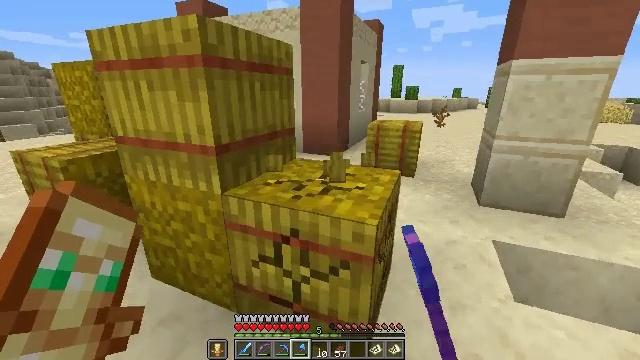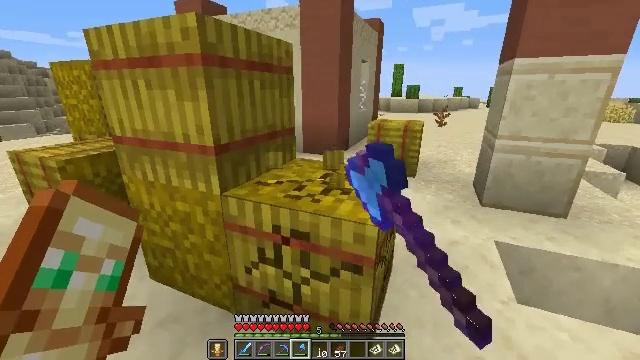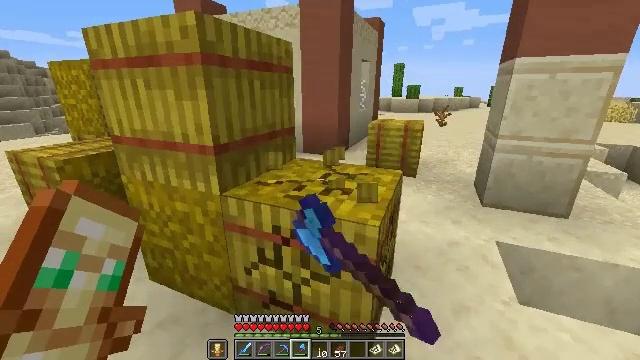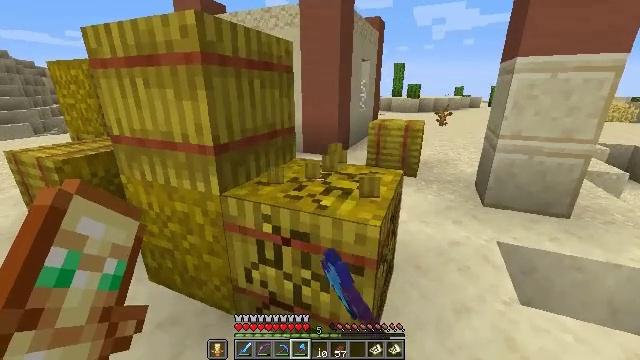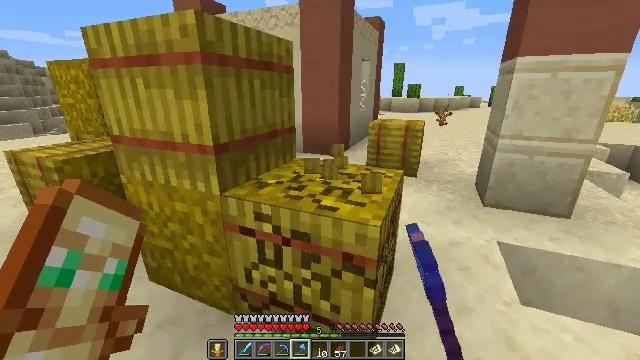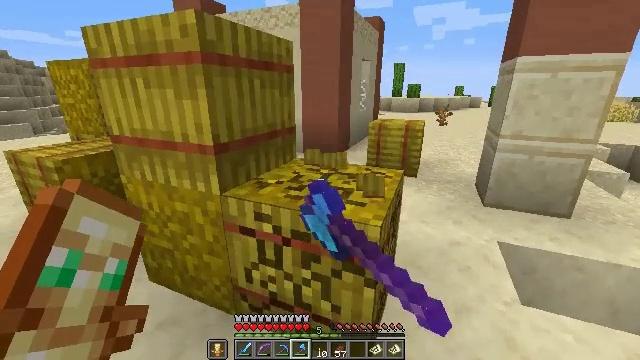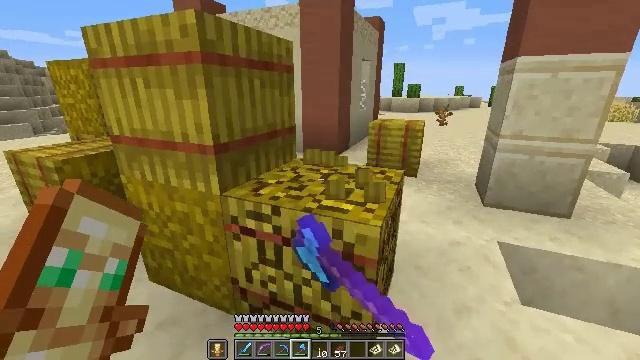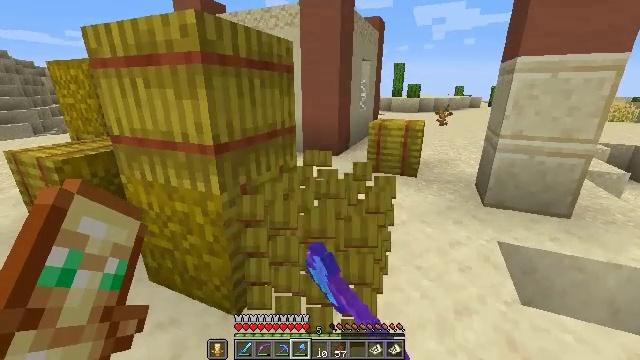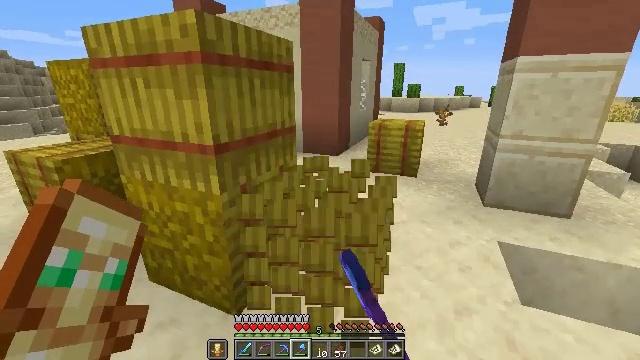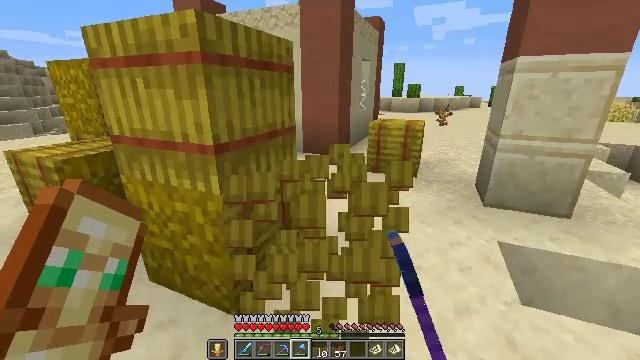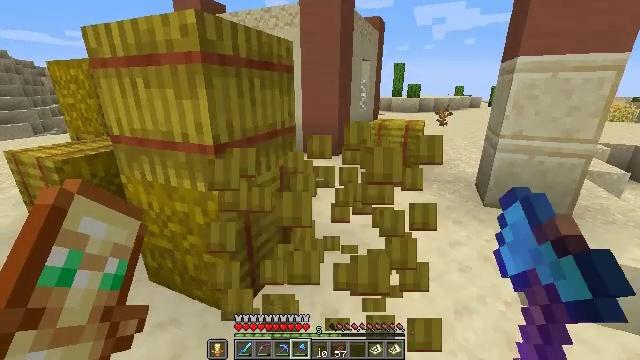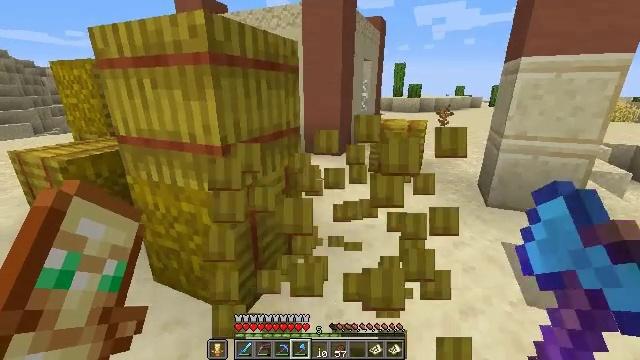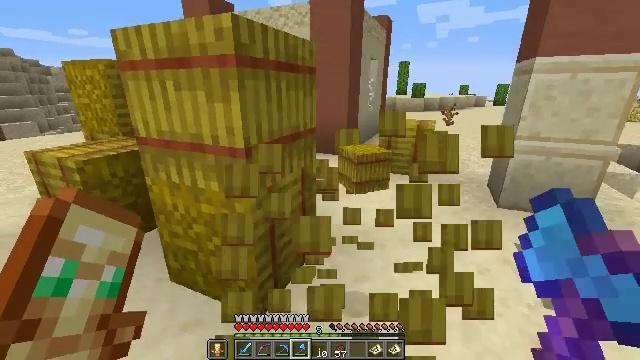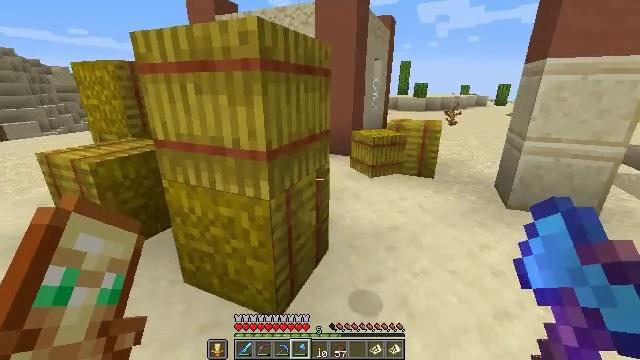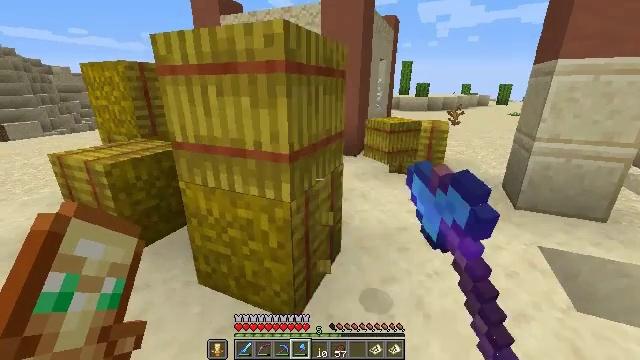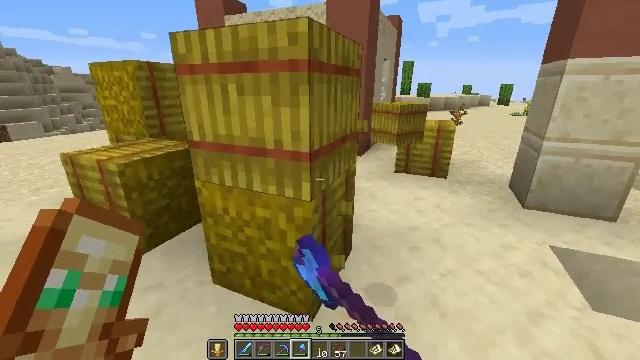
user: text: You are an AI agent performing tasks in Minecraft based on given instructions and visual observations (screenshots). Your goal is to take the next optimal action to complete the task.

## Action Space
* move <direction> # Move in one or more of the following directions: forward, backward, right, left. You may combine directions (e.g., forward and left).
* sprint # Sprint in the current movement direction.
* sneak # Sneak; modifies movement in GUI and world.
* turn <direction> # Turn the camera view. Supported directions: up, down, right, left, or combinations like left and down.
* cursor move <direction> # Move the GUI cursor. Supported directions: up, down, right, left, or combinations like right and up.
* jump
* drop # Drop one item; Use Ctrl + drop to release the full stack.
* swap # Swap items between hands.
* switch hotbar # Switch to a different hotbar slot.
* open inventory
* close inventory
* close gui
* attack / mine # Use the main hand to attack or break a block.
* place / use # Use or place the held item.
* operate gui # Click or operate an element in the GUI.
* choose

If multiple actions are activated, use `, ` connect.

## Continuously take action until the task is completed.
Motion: motion action
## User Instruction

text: Mine a hay block from the field.
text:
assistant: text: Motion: attack / mine
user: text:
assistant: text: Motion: attack / mine
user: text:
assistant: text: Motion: attack / mine
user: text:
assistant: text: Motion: attack / mine
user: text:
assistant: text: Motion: attack / mine
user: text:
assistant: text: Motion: attack / mine
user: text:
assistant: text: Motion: attack / mine
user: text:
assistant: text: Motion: attack / mine
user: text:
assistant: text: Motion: attack / mine
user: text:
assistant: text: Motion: attack / mine
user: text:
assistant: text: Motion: move left, attack / mine
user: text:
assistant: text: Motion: move left, attack / mine
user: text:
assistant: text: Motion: move left, attack / mine
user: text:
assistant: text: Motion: attack / mine
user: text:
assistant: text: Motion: attack / mine
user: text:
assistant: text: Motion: attack / mine
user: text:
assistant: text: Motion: attack / mine
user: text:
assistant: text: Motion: attack / mine
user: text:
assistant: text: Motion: attack / mine
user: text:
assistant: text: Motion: attack / mine
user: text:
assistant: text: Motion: attack / mine
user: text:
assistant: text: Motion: attack / mine
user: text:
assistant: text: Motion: attack / mine
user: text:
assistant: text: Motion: attack / mine
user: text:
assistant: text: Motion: attack / mine
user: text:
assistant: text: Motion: attack / mine
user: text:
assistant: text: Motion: attack / mine
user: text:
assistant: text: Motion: attack / mine
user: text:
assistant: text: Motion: attack / mine
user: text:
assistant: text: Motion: attack / mine